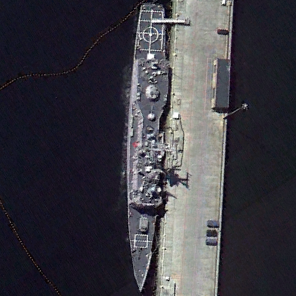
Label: cruiser